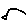
Label: bird